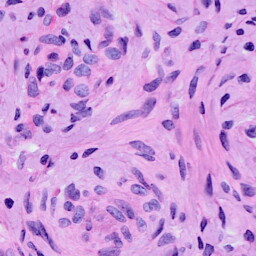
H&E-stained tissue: Cervix